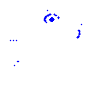
Particle: electron